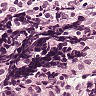
Metastatic tissue present: no